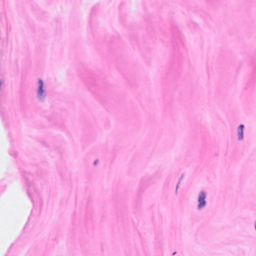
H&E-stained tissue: Breast